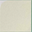
Piece: xx